Question: I am trying to get my head over FileHelpers library and have main critical problem. When I try to implement it in my web app, or even use online demo I end up with "FileNotFoundException". The chosen file is being looked for on my C: drive. How can I make the FileHelpers code to access relative path to my application instead of absolute one?

Regards,
Bartosz
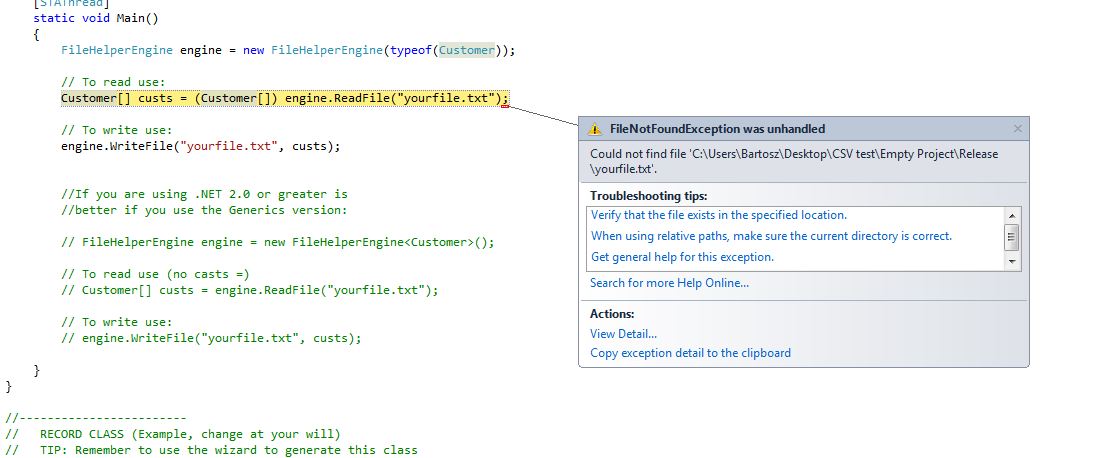
Answer: Use the 'Server.MapPath()' method to map a relative path (based on current directory or web-site root) to an absolute accessible path.
For example, if 'yourfile.txt' is placed inside 'App_Data' folder of your web-site then you can write:
'''
Customer[] customers =
(Customer[])engine.ReadFile(Server.MapPath("~/App_Data/yourfile.txt"));
'''
The tilde character represents the root of your web-site, if you specify a relative path then it'll be resolved as relative to the directory where your ASP.NET page resides.